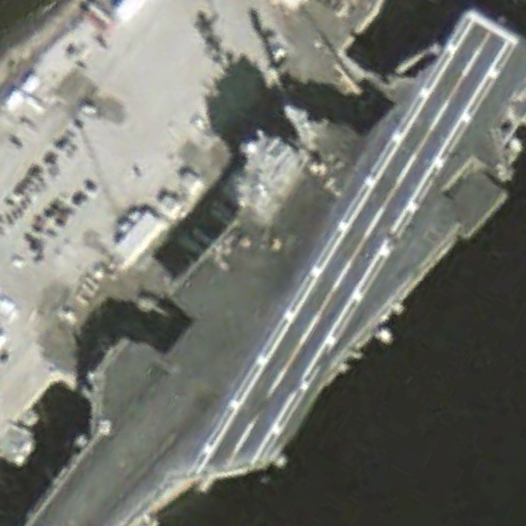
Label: aircraft_carrier